Question: Can someboy tell me how I can acheive the following or somethnig similar for a cool menu bar, etc,.?

Any help would be greatly appreciated! Thanks!
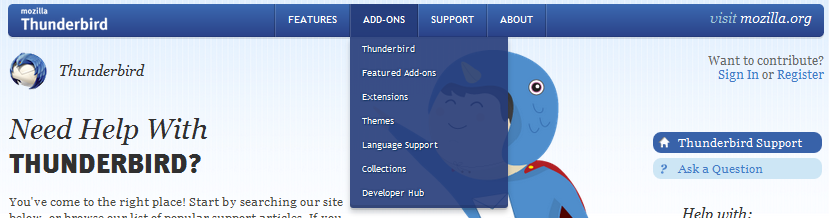
Answer: You can use pretty much any CSS-based menu system and customize it to look like this using CSS3's 'opacity' function, as follows:
'''
.dropdown
{
opacity:0.4;
filter:alpha(opacity=40); /* For IE8 and earlier */
}
'''
Apply this CSS class to the dropdowns in your menu system and you're ready to go.